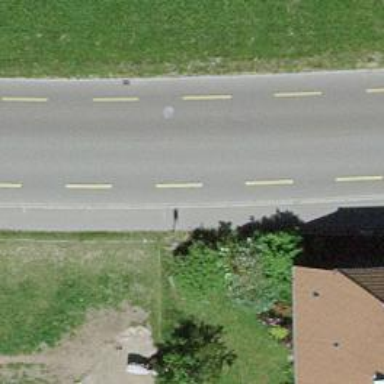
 featuring separate cycle lane and sidewalk."